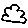
Label: cloud